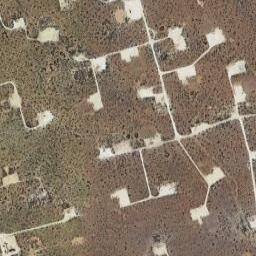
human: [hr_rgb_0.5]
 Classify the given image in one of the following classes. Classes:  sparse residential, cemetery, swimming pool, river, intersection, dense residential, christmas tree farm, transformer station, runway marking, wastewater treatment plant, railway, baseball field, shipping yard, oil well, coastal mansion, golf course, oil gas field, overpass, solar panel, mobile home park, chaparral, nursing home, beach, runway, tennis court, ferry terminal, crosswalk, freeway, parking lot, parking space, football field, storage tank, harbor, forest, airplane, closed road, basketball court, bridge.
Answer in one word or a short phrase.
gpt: oil gas field